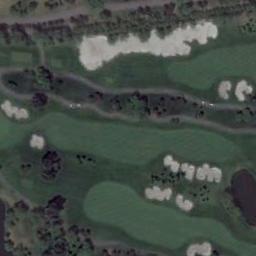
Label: golf_course